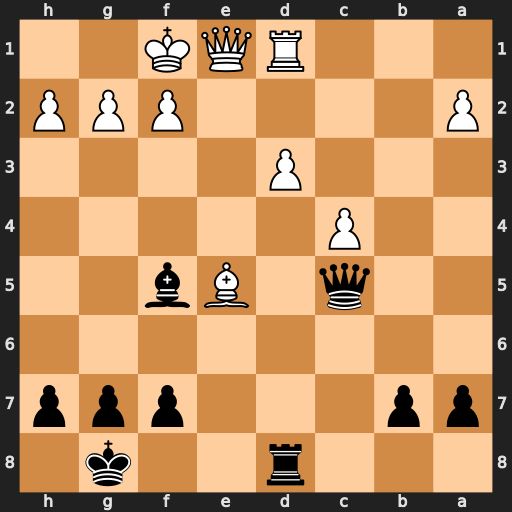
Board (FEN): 3r2k1/pp3ppp/8/2q1Bb2/2P5/3P4/P4PPP/3RQK2
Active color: b
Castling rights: -
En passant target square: -
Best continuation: Re8 f4 f6 Qf2 Qxf2+